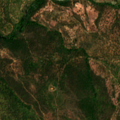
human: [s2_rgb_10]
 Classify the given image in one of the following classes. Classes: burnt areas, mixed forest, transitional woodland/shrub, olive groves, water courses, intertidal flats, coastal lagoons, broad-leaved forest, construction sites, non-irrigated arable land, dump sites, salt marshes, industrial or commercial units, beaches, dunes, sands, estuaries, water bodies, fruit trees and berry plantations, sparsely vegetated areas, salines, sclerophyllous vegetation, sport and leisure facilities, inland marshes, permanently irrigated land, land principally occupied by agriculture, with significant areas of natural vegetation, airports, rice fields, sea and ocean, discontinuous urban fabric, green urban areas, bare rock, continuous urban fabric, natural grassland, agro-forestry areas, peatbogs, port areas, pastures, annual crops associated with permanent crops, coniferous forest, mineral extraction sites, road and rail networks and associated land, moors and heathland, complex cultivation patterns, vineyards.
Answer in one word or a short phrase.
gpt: continuous urban fabric